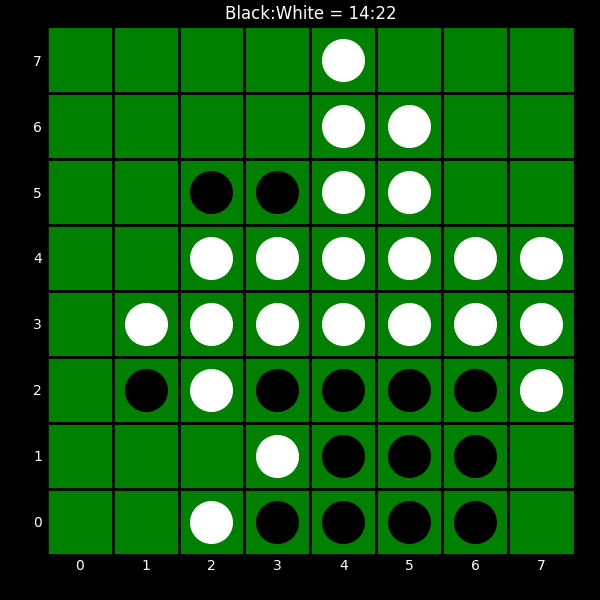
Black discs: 14
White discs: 22